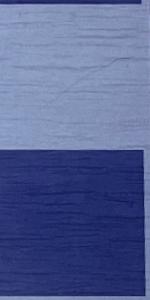
Label: Empty